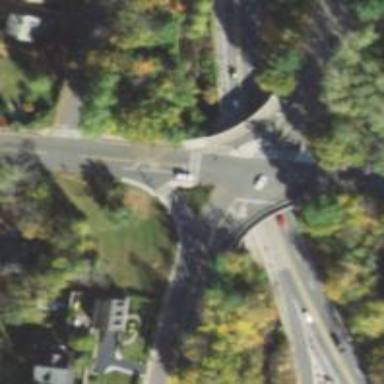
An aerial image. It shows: Secondary link road.